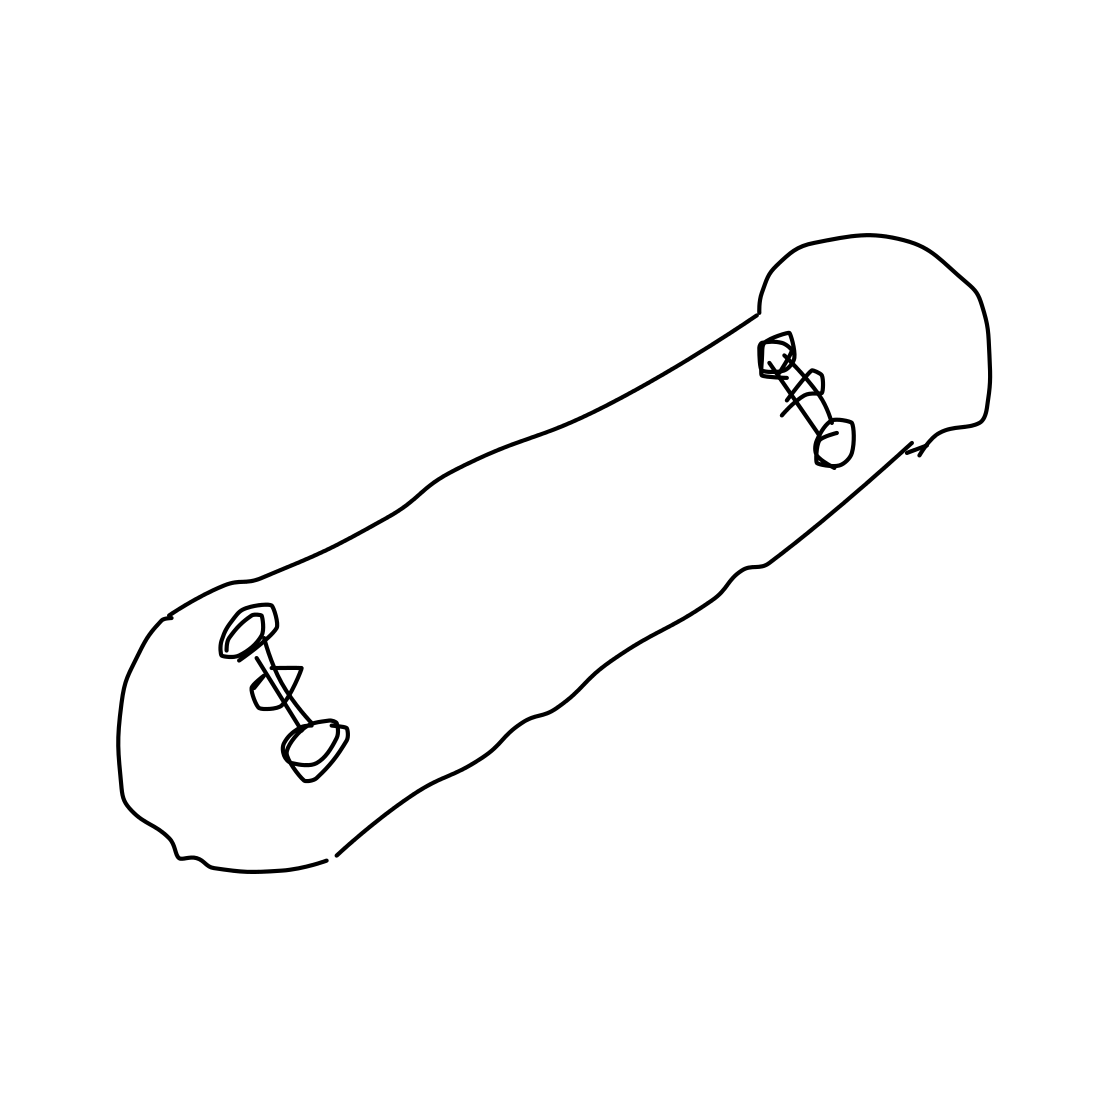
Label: skateboard